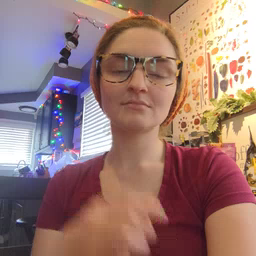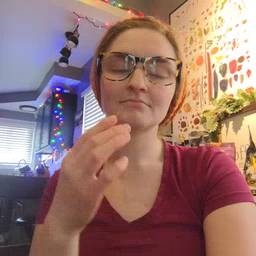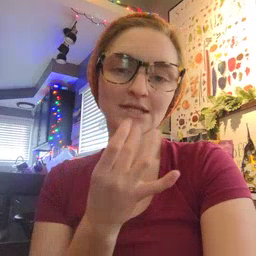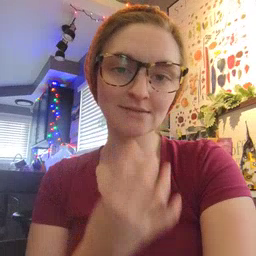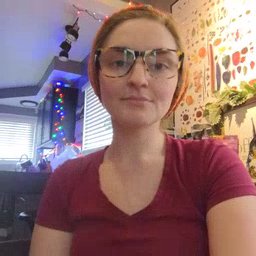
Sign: snack